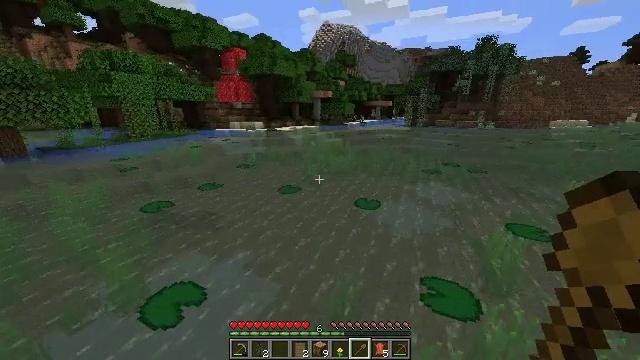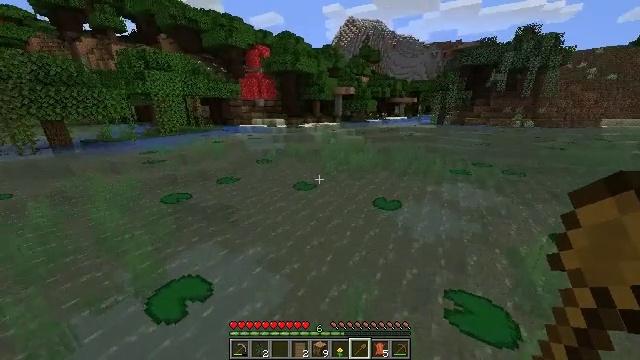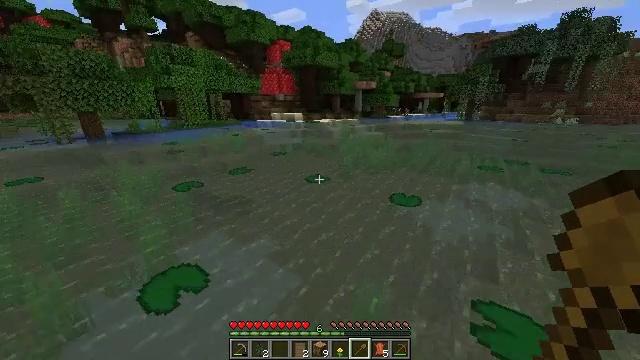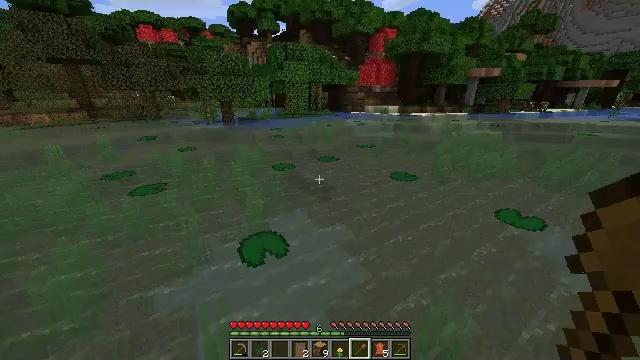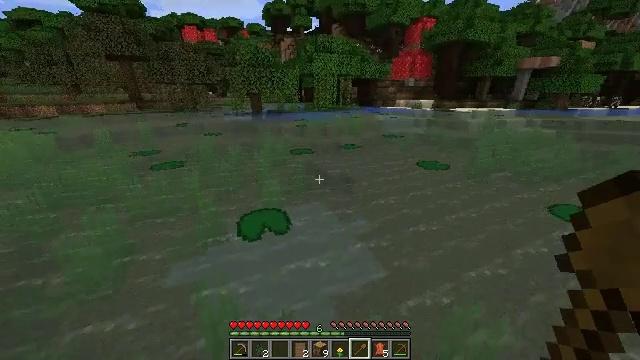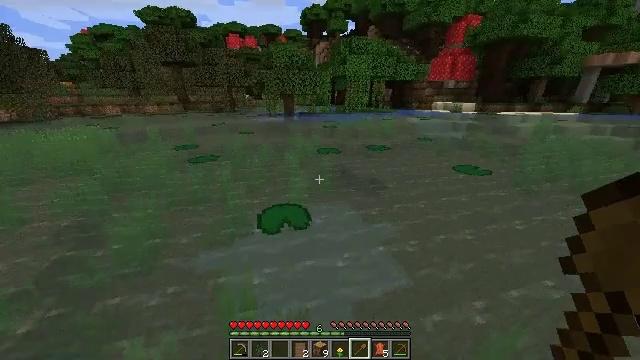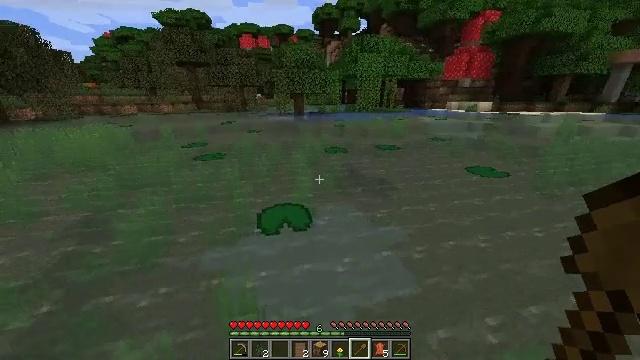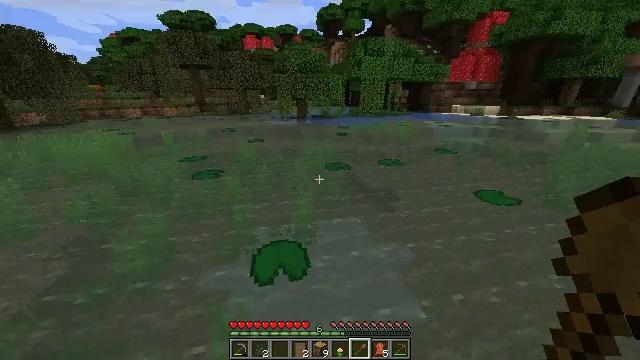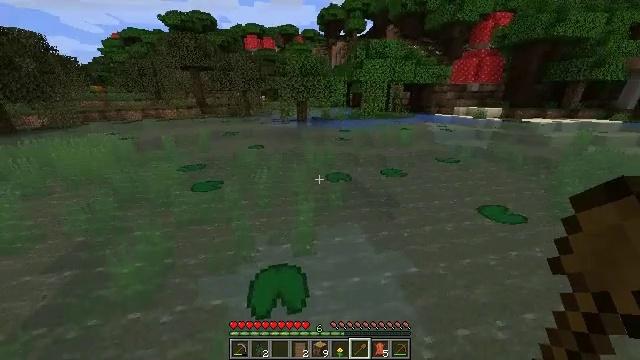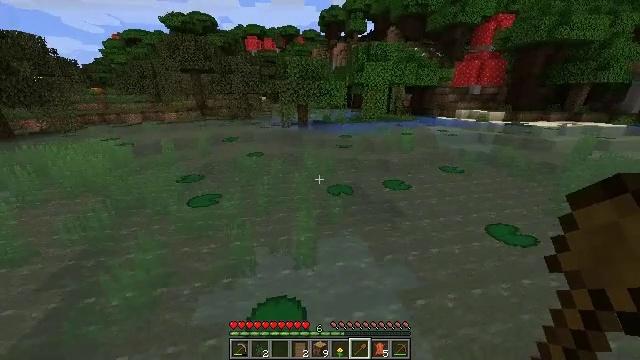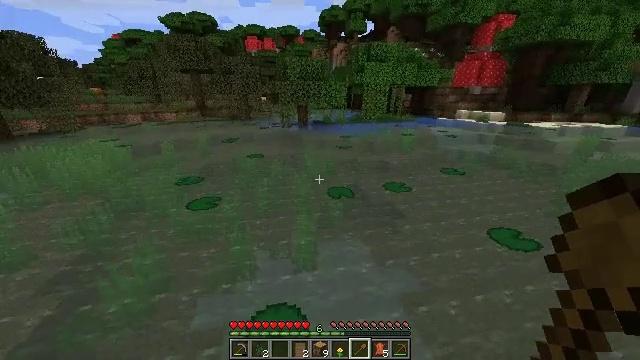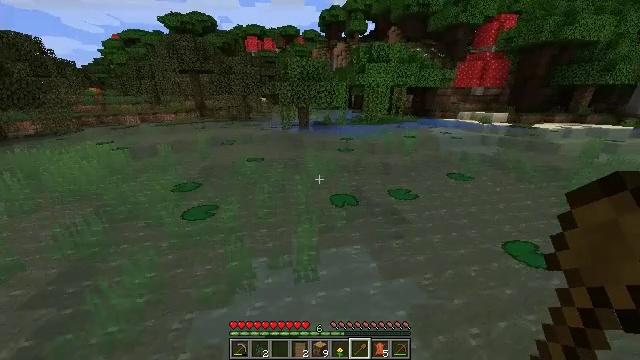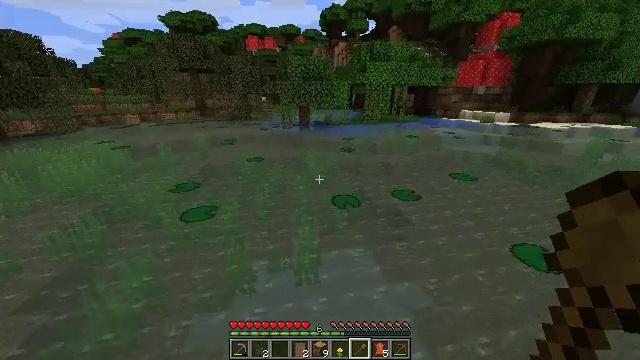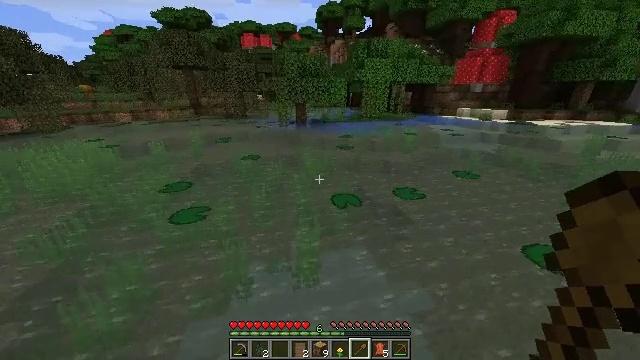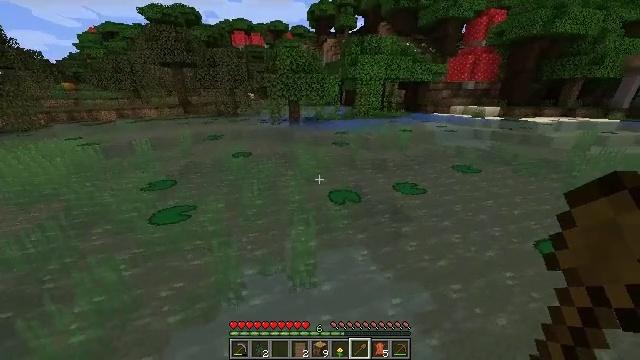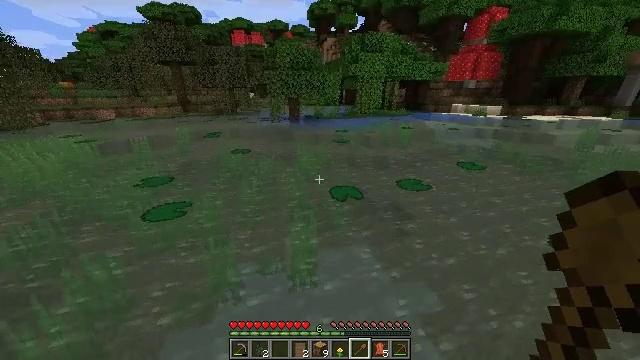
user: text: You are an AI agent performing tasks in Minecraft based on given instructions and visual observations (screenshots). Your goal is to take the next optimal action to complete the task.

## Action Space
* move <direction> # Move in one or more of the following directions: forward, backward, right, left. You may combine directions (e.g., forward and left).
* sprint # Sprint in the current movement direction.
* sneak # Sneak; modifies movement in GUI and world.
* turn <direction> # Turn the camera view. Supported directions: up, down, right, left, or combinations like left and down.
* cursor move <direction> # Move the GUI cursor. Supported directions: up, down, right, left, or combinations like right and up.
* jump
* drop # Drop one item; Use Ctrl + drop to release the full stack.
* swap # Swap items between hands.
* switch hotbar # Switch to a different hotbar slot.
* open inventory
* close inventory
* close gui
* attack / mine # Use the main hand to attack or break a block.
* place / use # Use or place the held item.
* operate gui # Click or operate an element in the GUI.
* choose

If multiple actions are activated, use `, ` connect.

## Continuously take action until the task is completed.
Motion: motion action
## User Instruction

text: Clear the ground by mining grass.
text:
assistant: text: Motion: move forward and move right, turn left, jump
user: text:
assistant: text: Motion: move forward and move right, turn left, jump
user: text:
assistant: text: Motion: move forward and move right, turn left and down, jump
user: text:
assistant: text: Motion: move forward and move left, turn left, jump
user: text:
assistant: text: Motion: move forward and move left, turn left, jump
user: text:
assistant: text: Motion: move forward and move left, turn left, jump
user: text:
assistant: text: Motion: move forward and move left, jump
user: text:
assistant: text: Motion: move forward and move left, jump
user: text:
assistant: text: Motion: move forward and move left, jump
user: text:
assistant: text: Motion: move forward and move left, jump
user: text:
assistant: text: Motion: move forward and move left, jump
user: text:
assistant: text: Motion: move forward, jump
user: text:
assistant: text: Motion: move forward, jump
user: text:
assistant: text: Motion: move forward, turn right, jump
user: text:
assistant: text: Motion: move forward, jump
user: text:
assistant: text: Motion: move forward, jump
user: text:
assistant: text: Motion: move forward, turn right, jump
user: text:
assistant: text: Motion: move forward, turn right, jump
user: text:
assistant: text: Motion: move forward, turn right, jump
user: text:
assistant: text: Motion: move forward and move right, turn right, jump
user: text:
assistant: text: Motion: move forward and move right, jump
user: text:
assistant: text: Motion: move forward and move right, jump
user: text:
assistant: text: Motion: move forward, turn down, jump
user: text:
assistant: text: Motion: move forward, turn right and down, jump
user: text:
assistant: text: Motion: move forward, turn right and down, jump
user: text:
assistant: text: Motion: move forward, turn right and down, jump
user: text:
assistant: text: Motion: move forward, turn right and down, jump
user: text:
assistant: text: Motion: move forward, turn right, jump
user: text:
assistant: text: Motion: move forward, turn right, jump
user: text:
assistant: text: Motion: move forward, turn right and down, jump